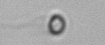
Label: flagellate